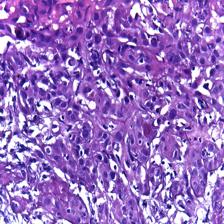
Diagnosis: OSCC